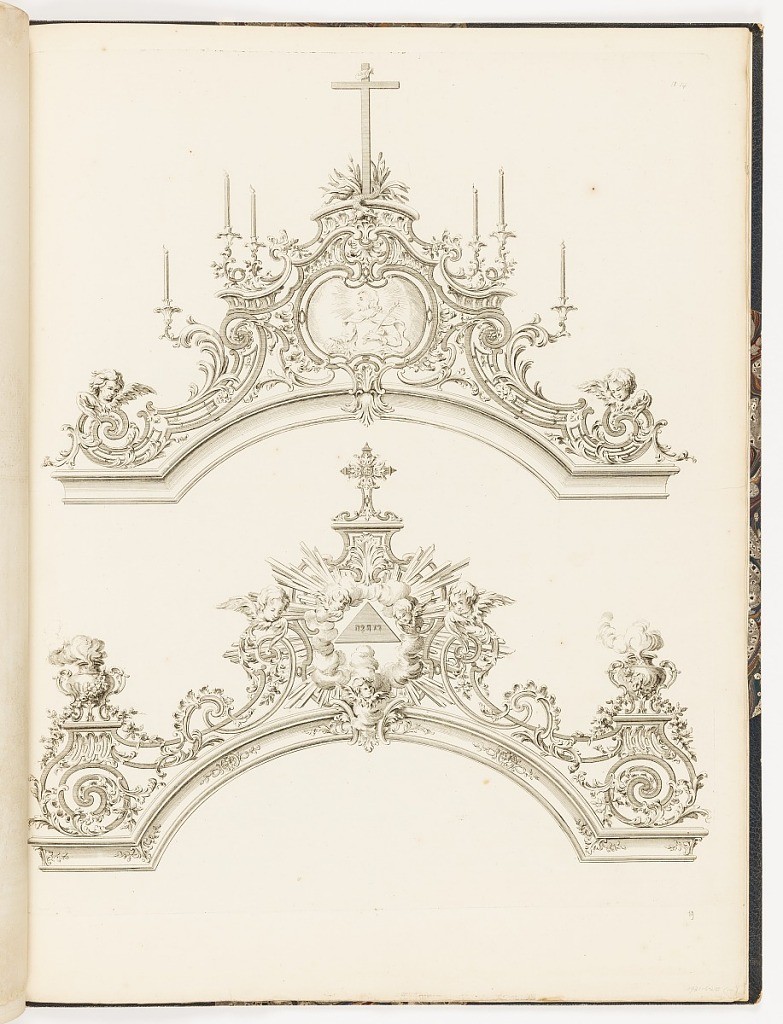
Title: Two Designs for Ecclesiastical Ironwork
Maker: Jean Lamour, French, 1698–1771
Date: ca. 1764
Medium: Etching and engraving on laid paper
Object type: Print
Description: Two designs for ecclesiastical ironwork ornamented with rococo motifs, acanthus leaves, garlands of flowers, c-scrolls, palmettes, fleurons and gadroon motifs with winged putti heads. The upper design is topped with a cross, and candles on either side of the arch, with a central cartouche with a portrait of a seated man. The lower design is topped with an ornamented cross, with smoking incense burners on either end. A triangle with Hebrew script surrounded by sun rays is in the center of the central arch, below the cross. The plate is numbered.